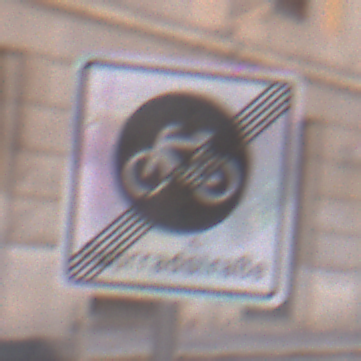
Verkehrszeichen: EndeFahrradstrasse
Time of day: MorningAfternoon
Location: Outdoor (Urban)
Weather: PartlyCloudy
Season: NotSpecified
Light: Natural